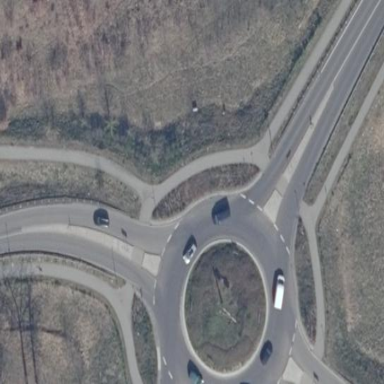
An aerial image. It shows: Primary highway with asphalt surface leading to roundabout. The road has separate sidewalks.